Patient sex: F
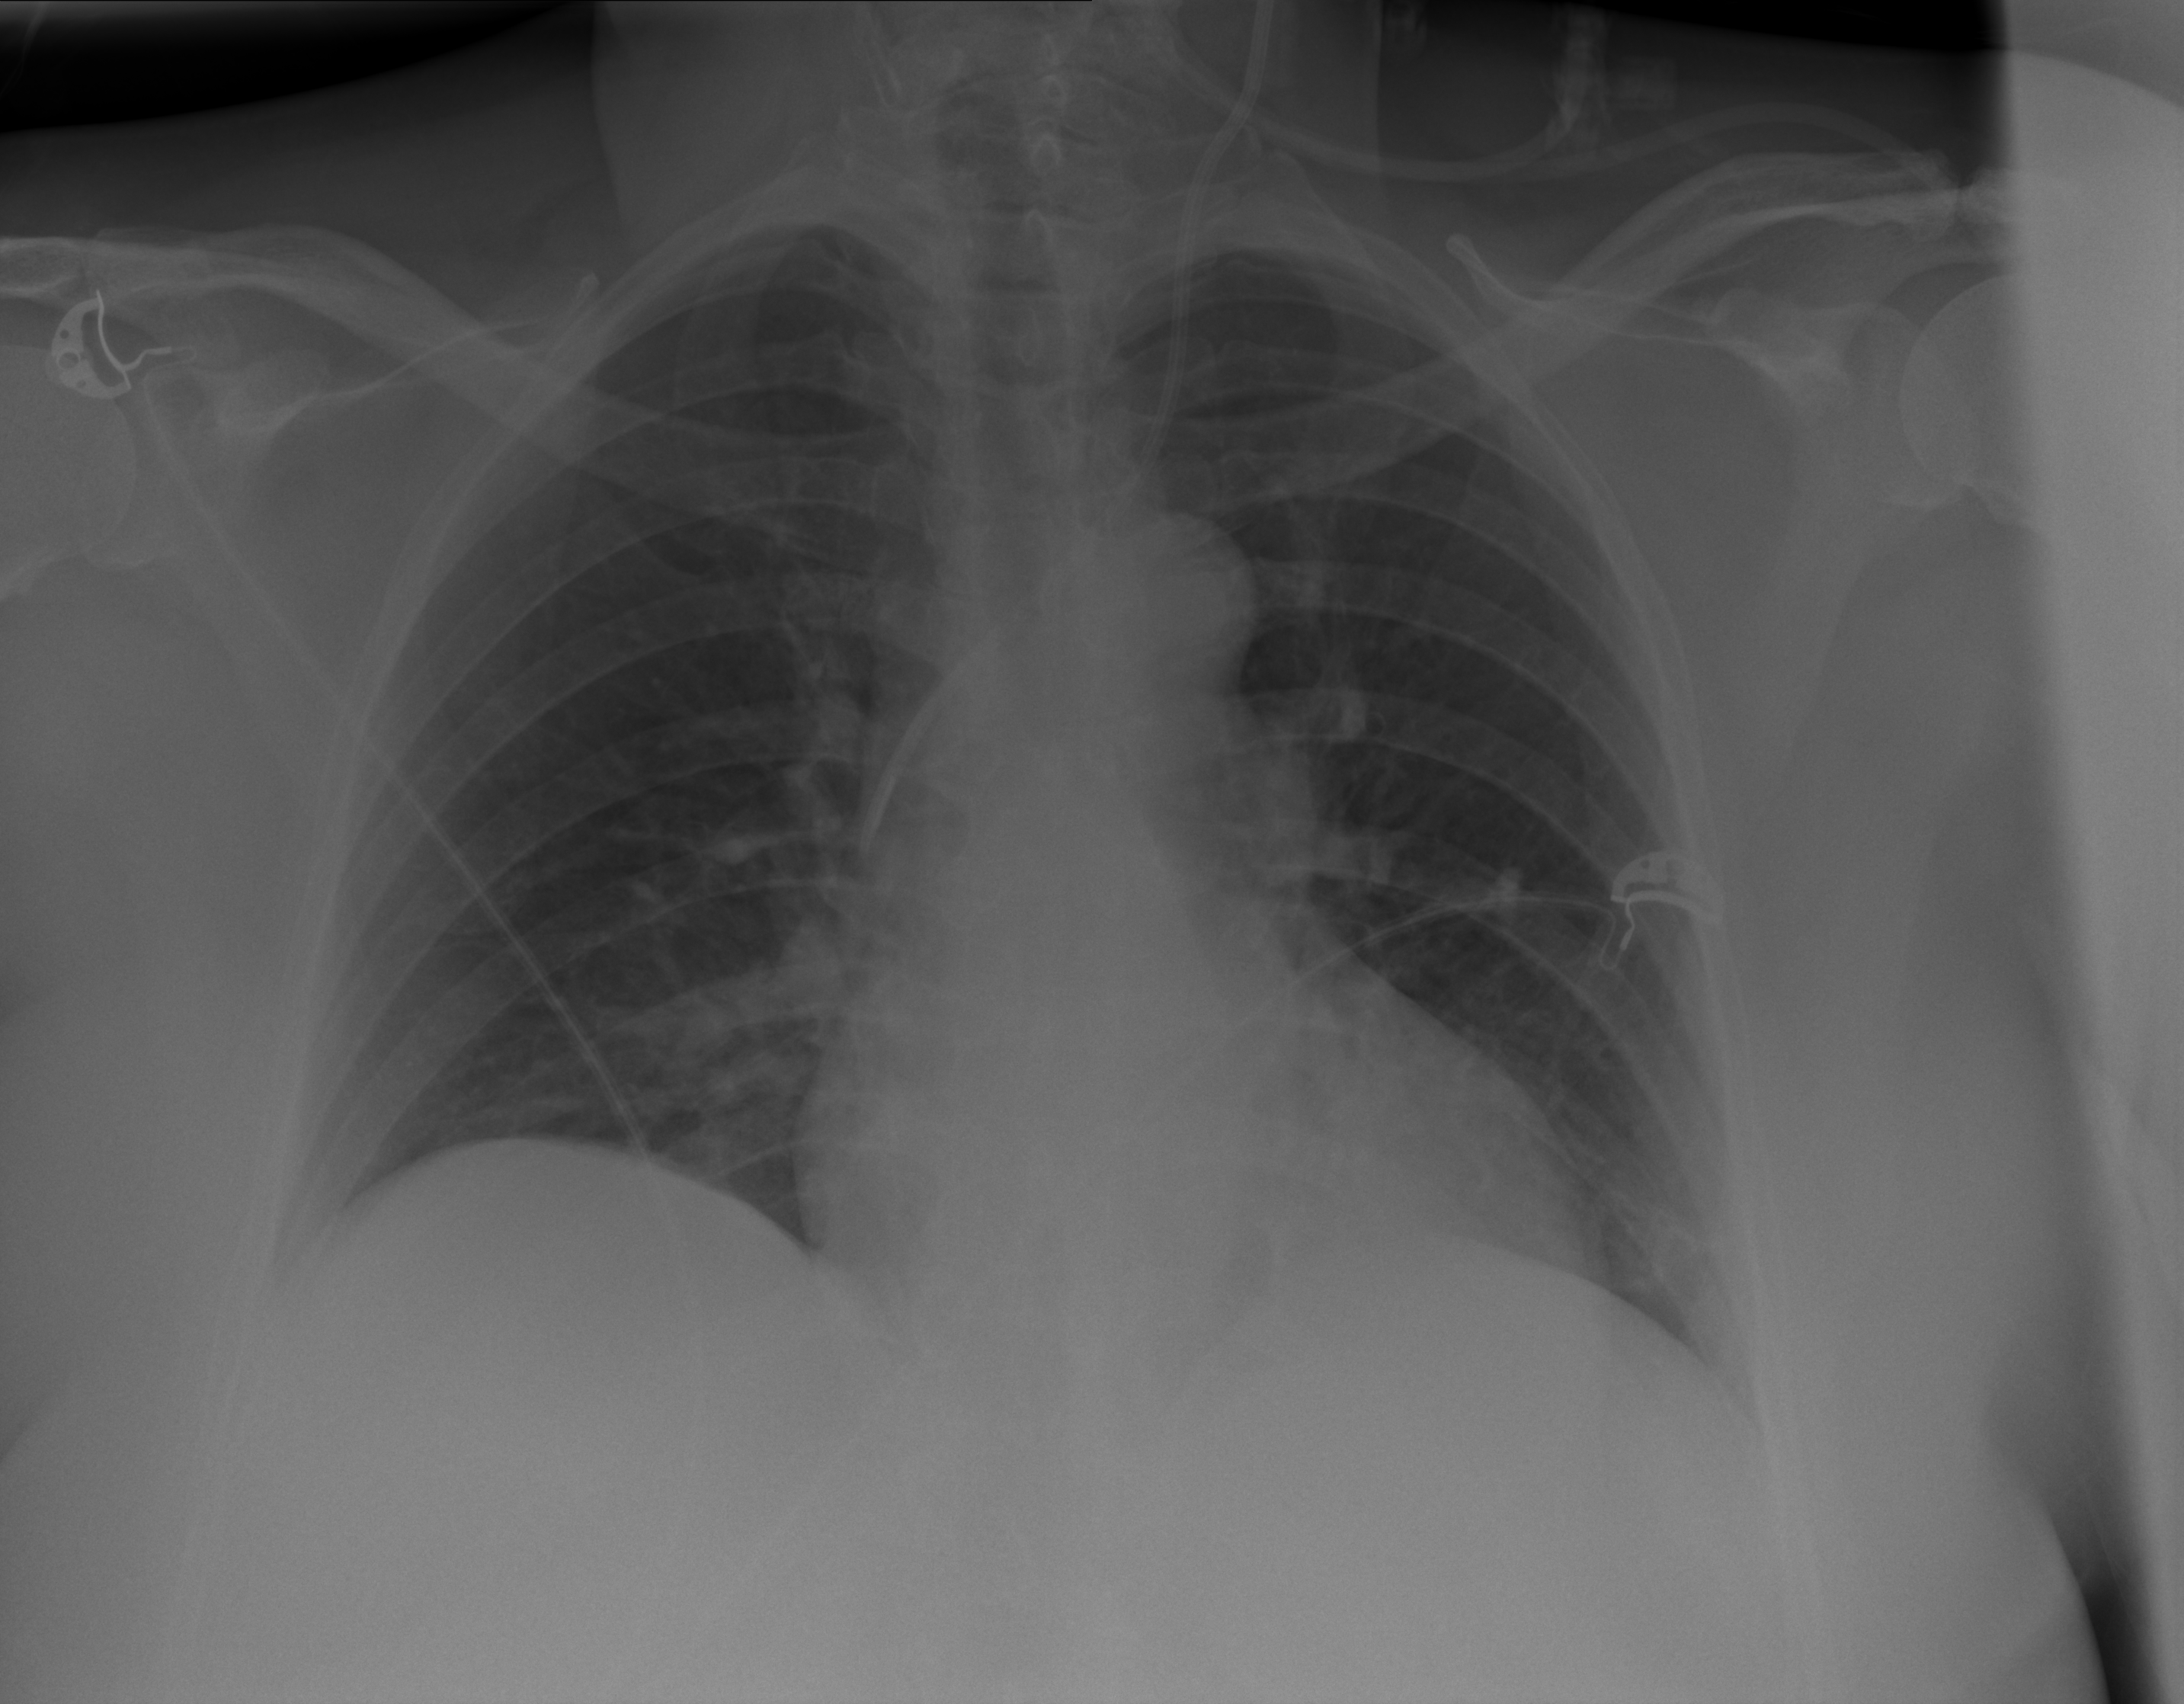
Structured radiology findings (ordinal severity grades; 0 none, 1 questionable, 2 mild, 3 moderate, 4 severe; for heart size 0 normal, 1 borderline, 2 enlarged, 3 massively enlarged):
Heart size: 1
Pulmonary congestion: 0
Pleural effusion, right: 0
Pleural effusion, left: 0
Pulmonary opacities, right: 1
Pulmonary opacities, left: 0
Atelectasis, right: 2
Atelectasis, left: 2